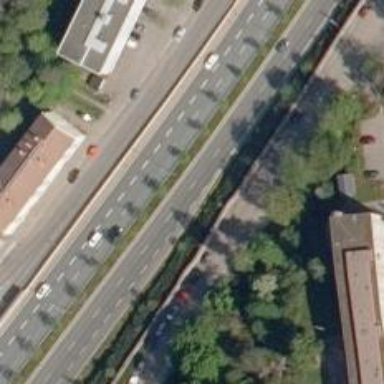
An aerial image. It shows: Asphalt trunk highway.